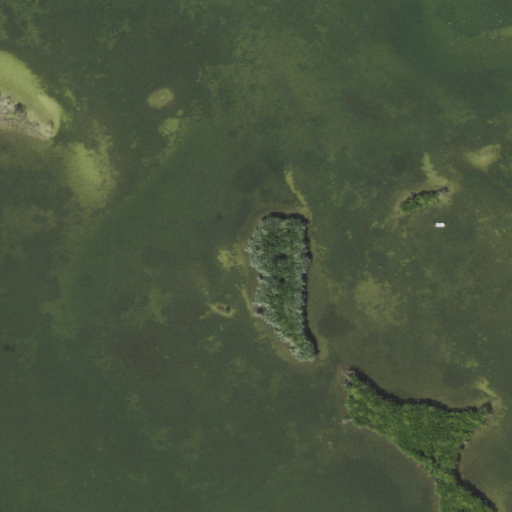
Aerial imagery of island in Florida named Bird Keys containing open water and herbaceous wetlands